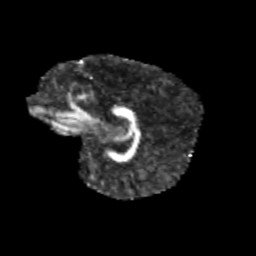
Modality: FA
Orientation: sagittal
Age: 11
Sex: female
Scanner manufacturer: siemens
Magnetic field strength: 3 T
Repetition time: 3.8 s
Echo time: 0.07 s